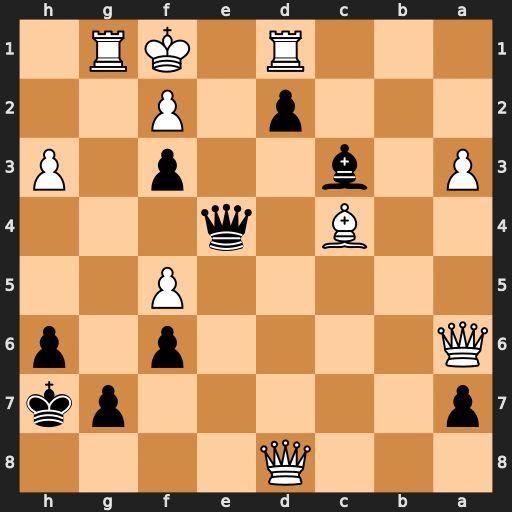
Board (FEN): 3Q4/p5pk/Q4p1p/5P2/2B1q3/P1b2p1P/3p1P2/3R1KR1
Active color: b
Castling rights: -
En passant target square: -
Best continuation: Qe1+ Rxe1 dxe1=Q#